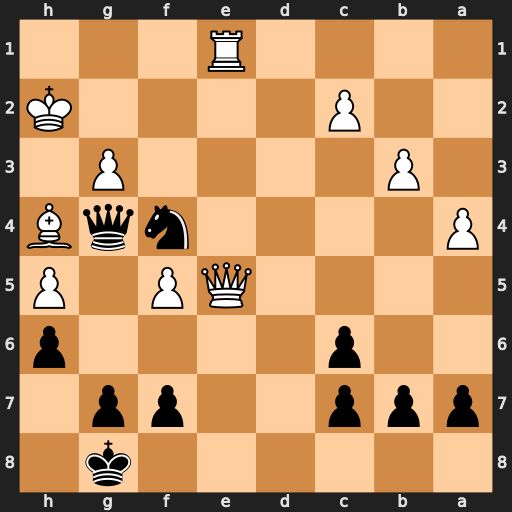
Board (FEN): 6k1/ppp2pp1/2p4p/4QP1P/P4nqB/1P4P1/2P4K/4R3
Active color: b
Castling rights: -
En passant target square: -
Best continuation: Qh3+ Kg1 Qg2#